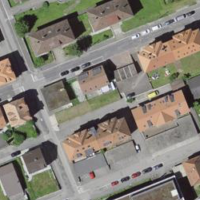
EUNIS habitat code: 54
Species observed at this site:
Cardamine heptaphylla
Fagus sylvatica